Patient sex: M
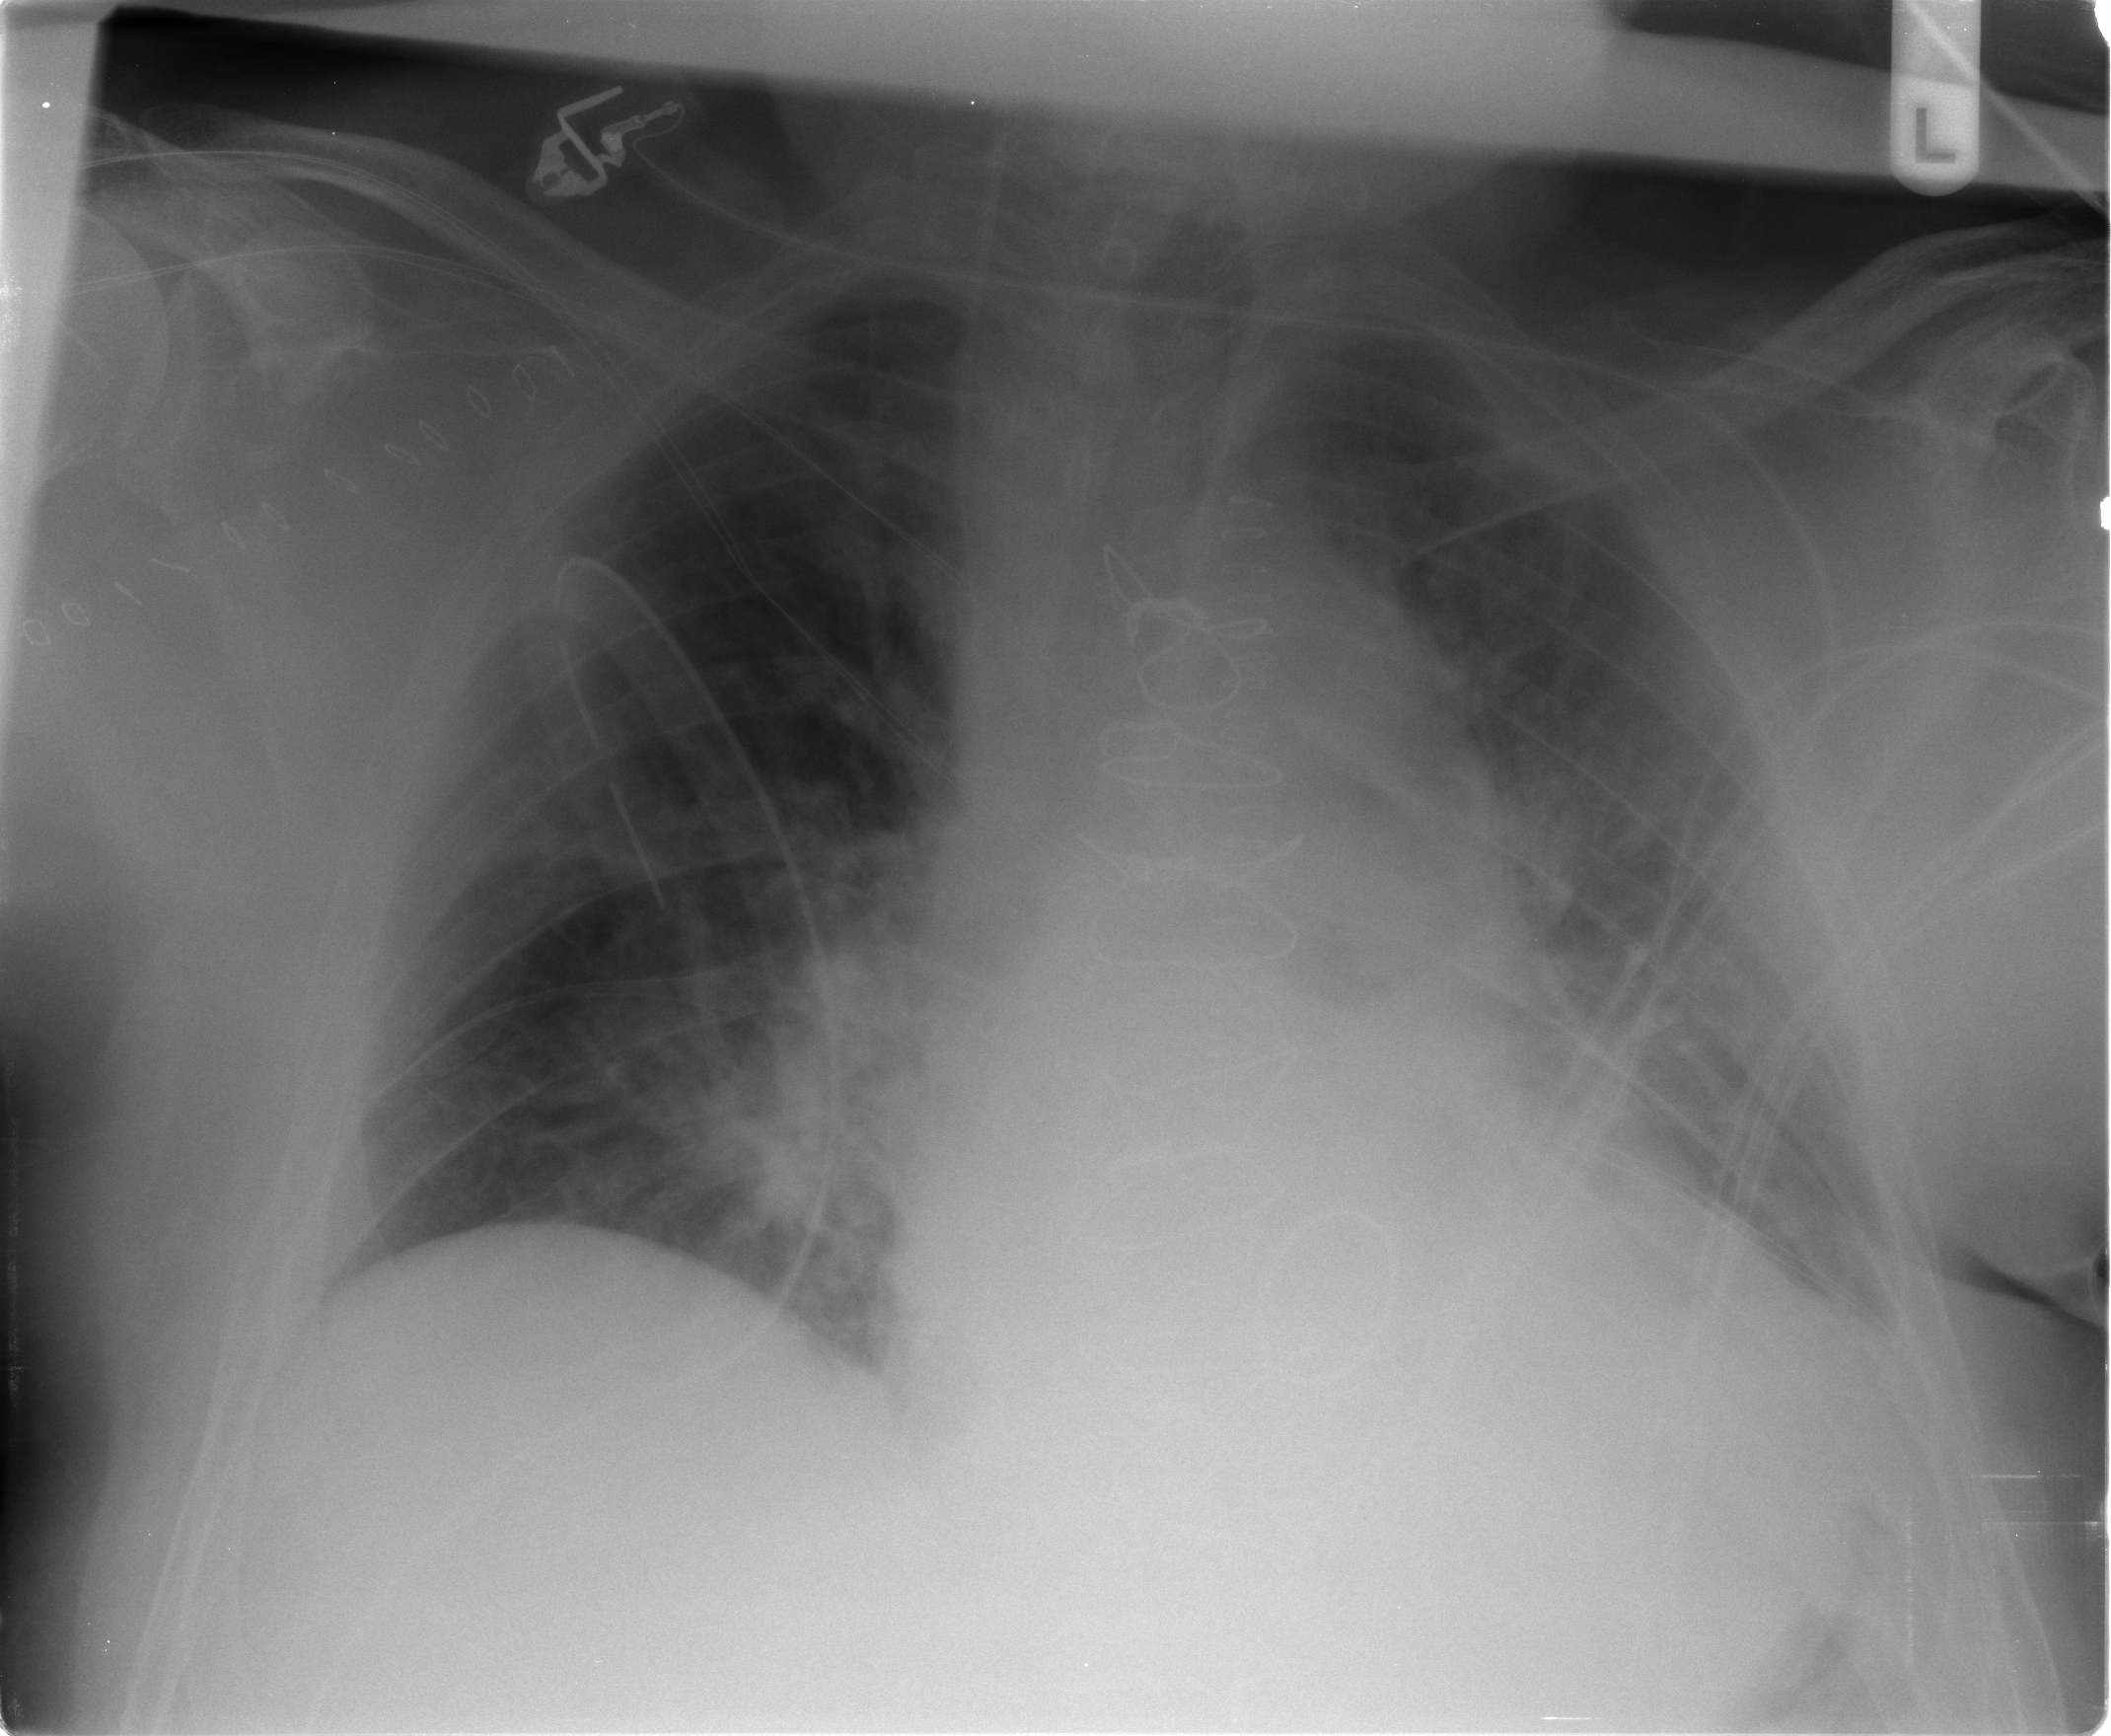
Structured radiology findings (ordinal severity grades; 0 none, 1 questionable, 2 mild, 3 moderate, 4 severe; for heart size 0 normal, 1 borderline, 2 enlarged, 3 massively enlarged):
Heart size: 0
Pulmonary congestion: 2
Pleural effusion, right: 0
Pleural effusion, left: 2
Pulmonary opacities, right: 2
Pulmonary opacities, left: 2
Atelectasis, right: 2
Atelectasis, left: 2